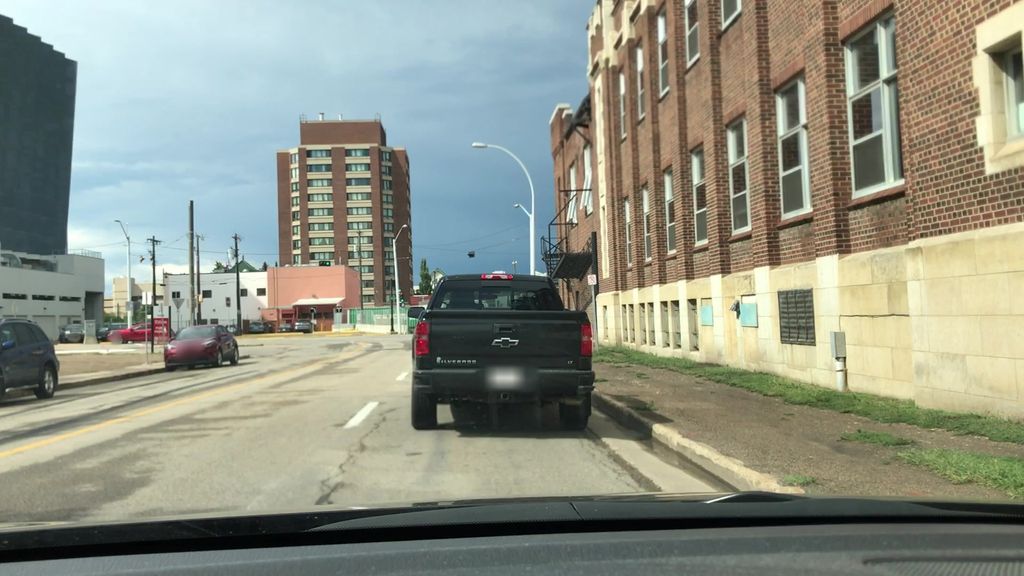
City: edmonton